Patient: sex F, age 71
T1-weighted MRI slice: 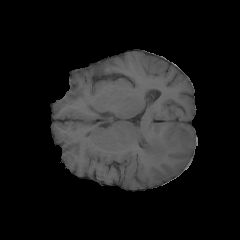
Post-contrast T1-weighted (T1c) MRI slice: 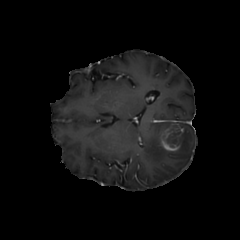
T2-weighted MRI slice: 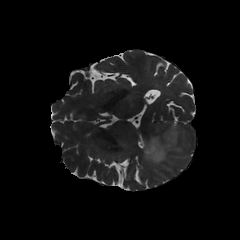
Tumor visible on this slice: yes
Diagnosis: Glioblastoma, IDH-wildtype
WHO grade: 4